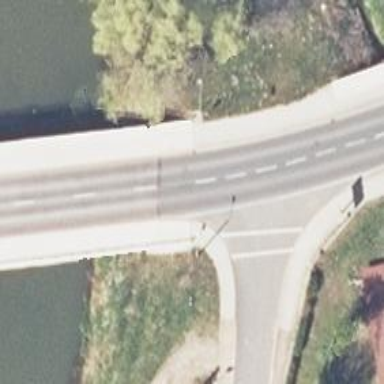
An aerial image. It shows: Primary highway bridge with asphalt surface.